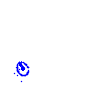
Particle: proton